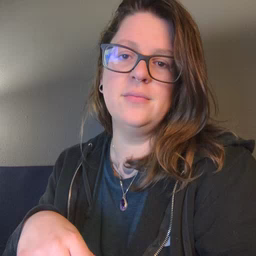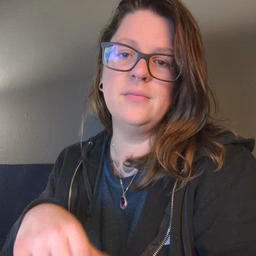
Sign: same